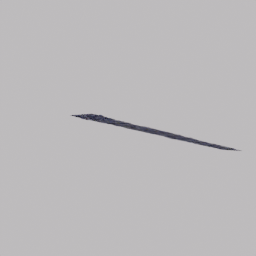
Label: architecture